An envelope spectrum derived from a bearing vibration measurement is shown; the reference markers locate BPFO, BPFI, BSF and FTF for this bearing geometry and shaft speed. Diagnose the bearing from this image, choosing from: normal, inner_race, outer_race, ball.
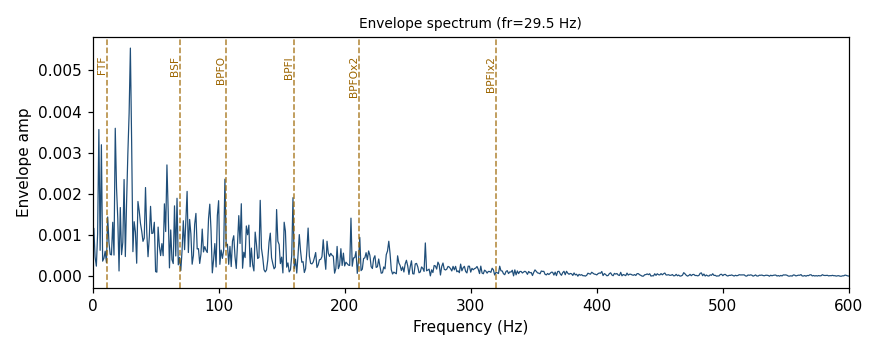
Answer: outer_race